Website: apple
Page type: account-selection
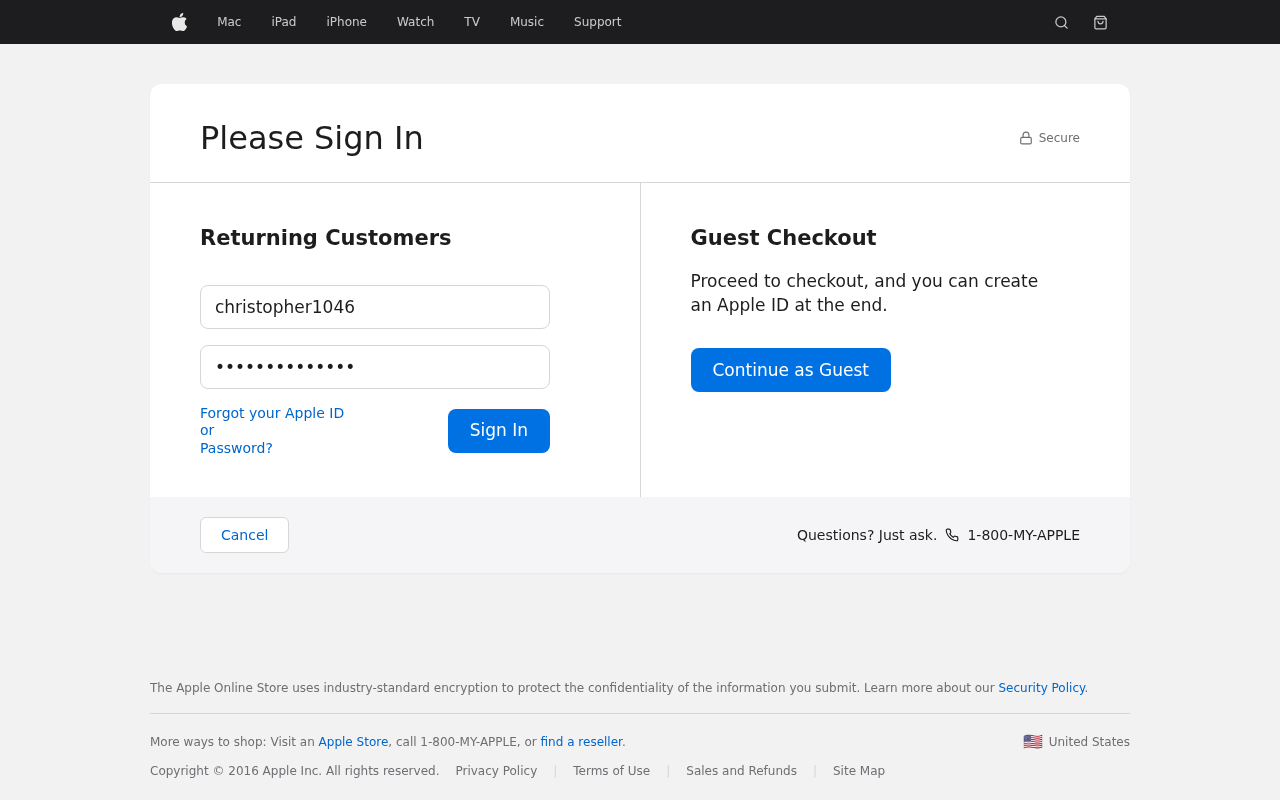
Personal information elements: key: PII_LOGIN_USERNAME
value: christopher1046